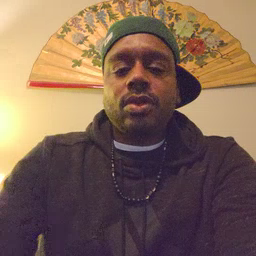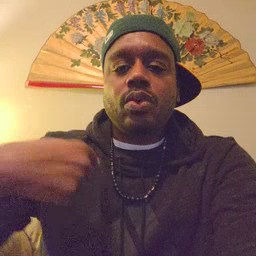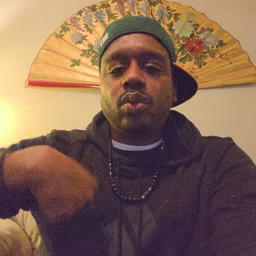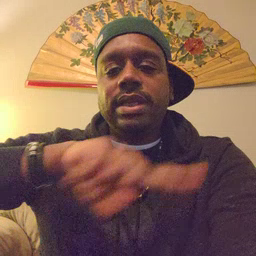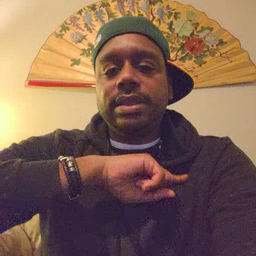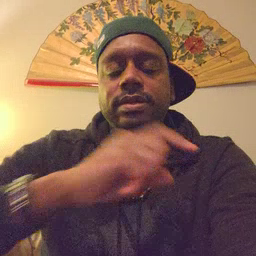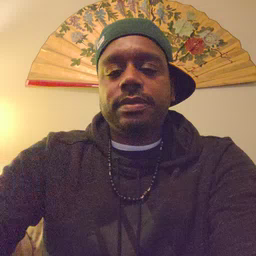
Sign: weus